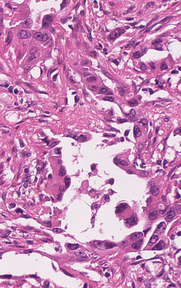
Tumor epithelial tissue: yes
Tumor-associated stroma tissue: yes
Normal tissue: no